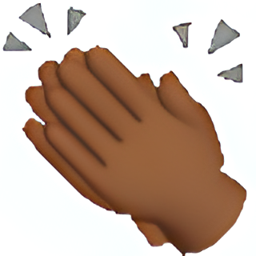
Name: clapping hands sign
Emoji: 👏🏾
Group: People & Body
Sub-group: hands